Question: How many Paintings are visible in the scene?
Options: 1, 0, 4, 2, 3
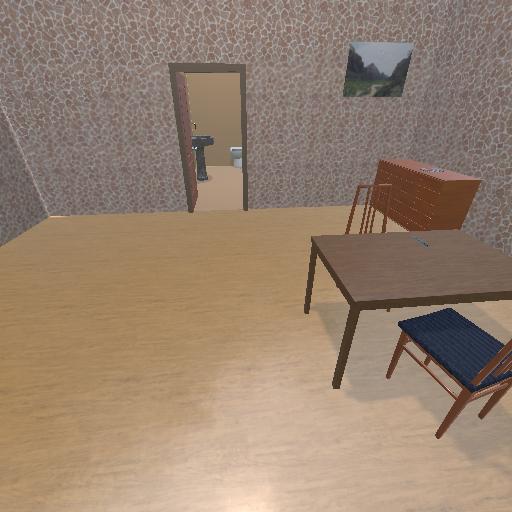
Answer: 1